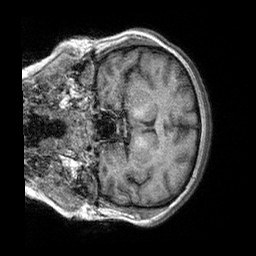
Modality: T1w
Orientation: coronal
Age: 22
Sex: female
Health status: healthy
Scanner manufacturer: siemens
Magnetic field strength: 3 T
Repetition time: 2.3 s
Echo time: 0.00303 s